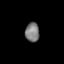
Tissue: lung
Cell type: Epithelial cells
Senescence score: 0.2267
Nuclear area (px): 267
Mean DAPI intensity: 122.693